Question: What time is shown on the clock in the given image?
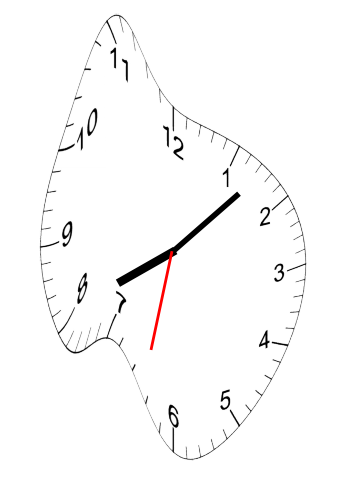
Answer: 08:07:32